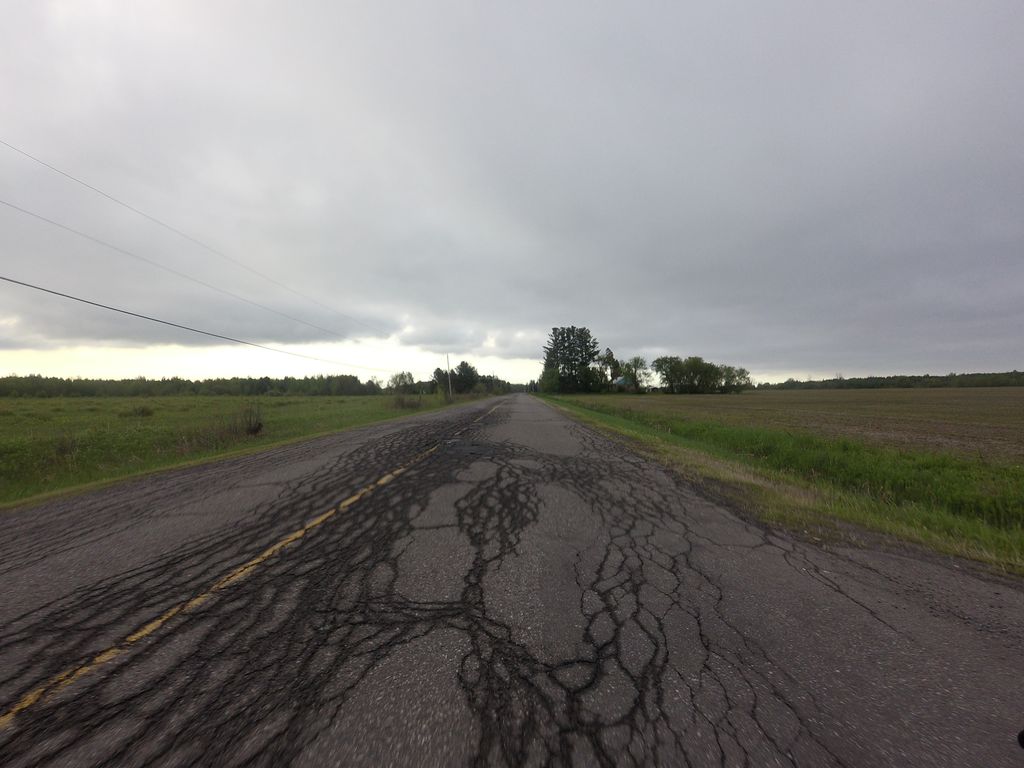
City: ottawa-gatineau